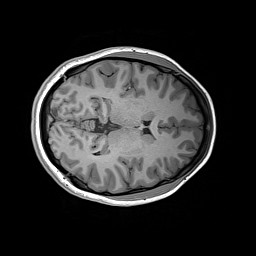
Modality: T1w
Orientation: axial
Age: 22
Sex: female
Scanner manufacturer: siemens
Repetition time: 2.2 s
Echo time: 0.00244 s